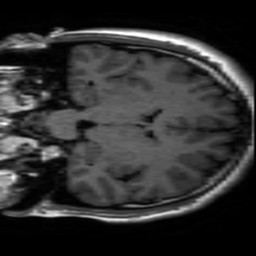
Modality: inplaneT1
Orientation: coronal
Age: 18
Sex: male
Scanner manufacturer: ge
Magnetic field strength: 3 T
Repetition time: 2.499 s
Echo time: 0.02513 s